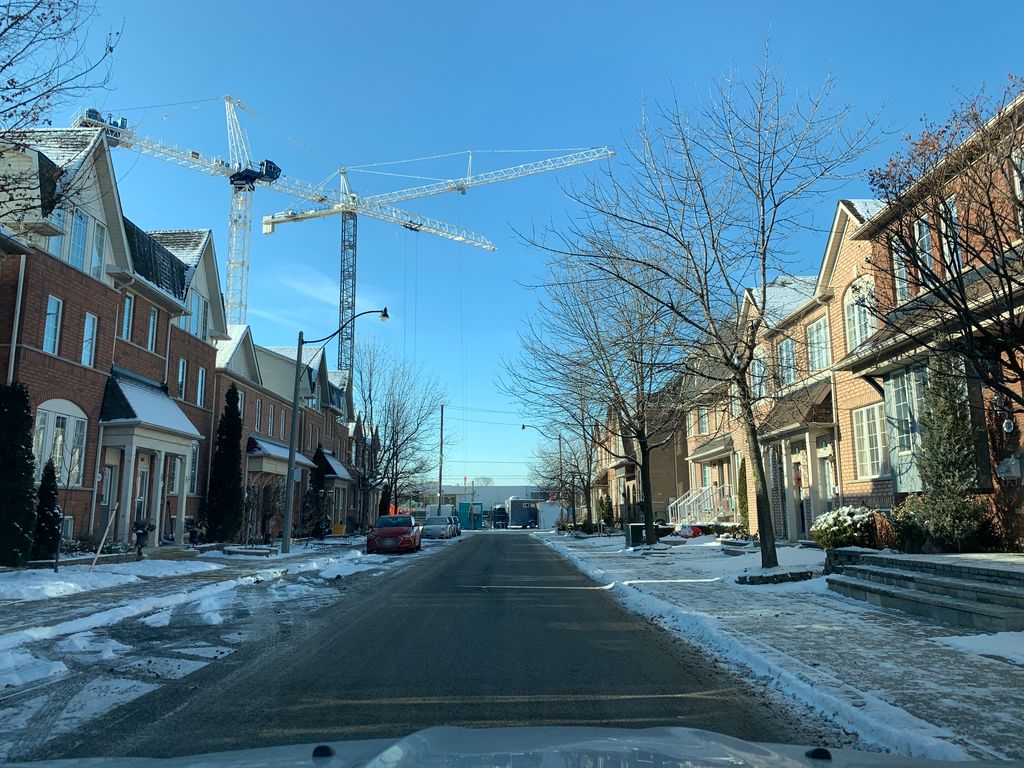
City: toronto